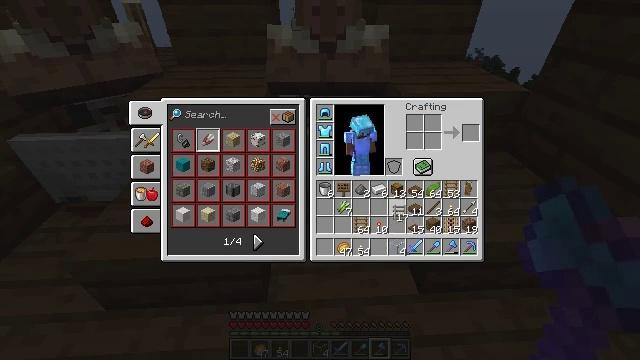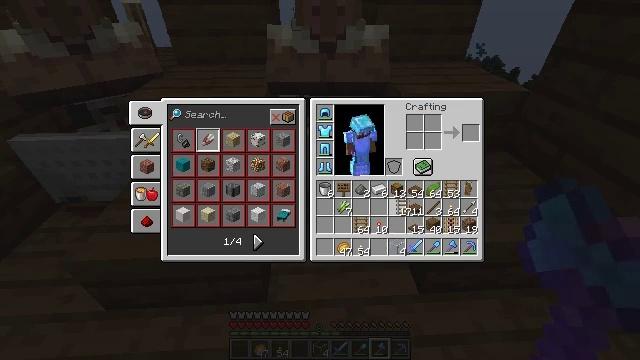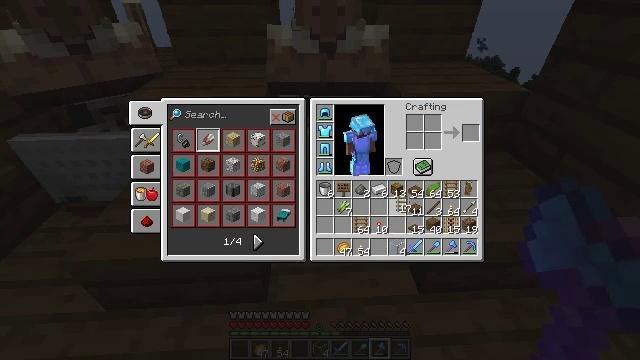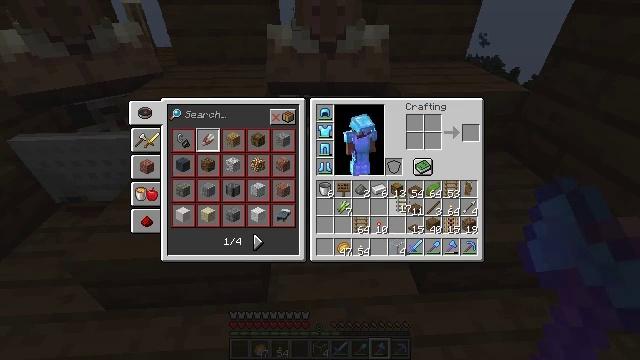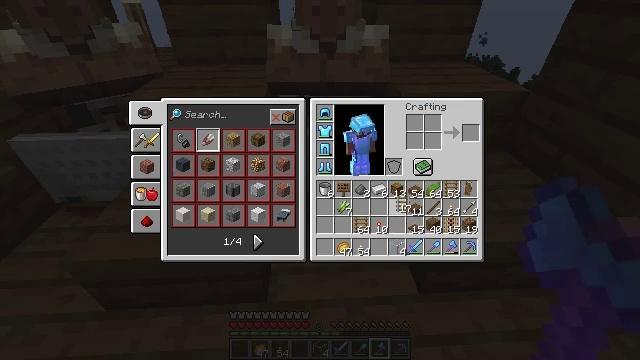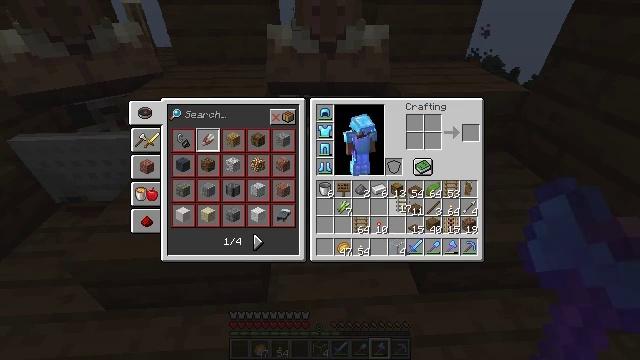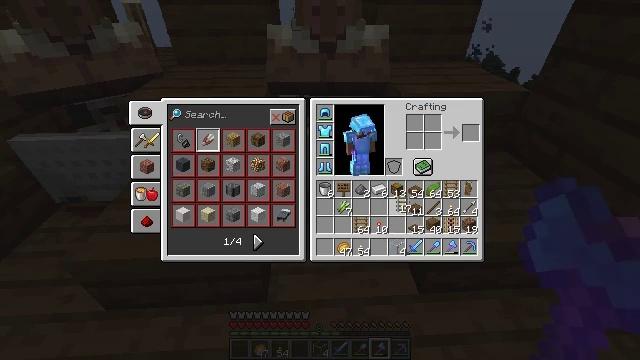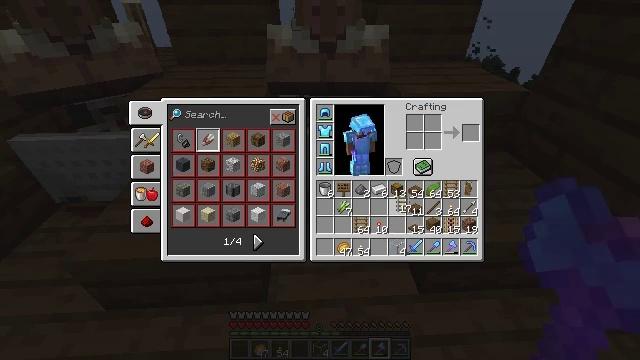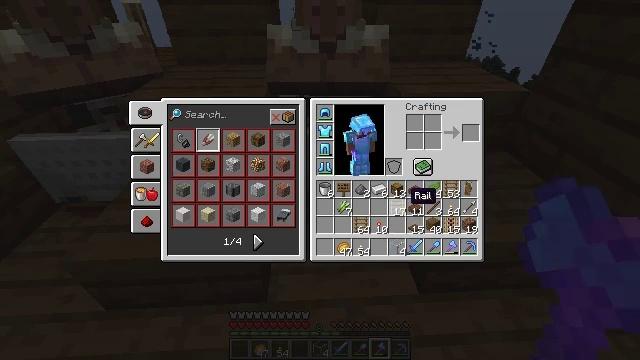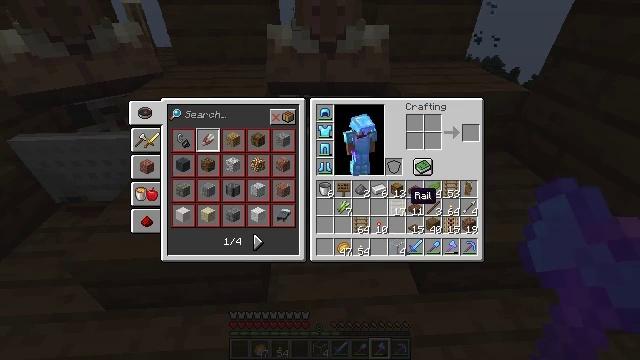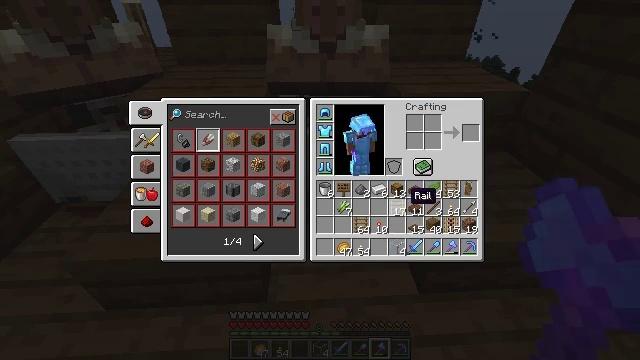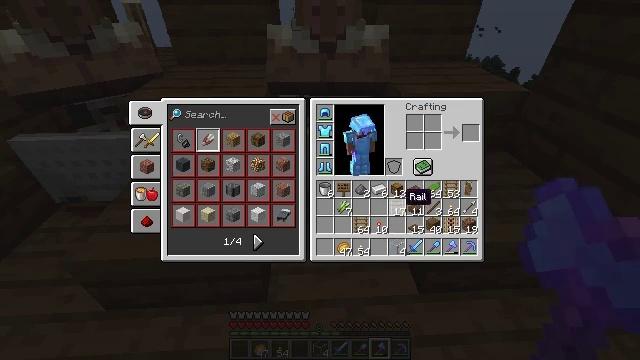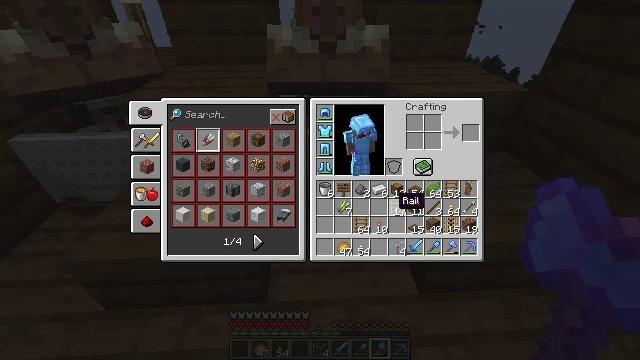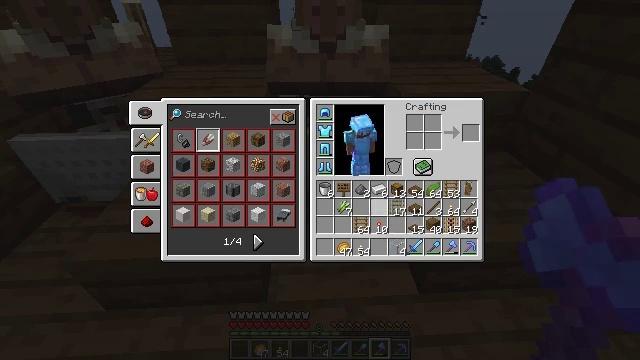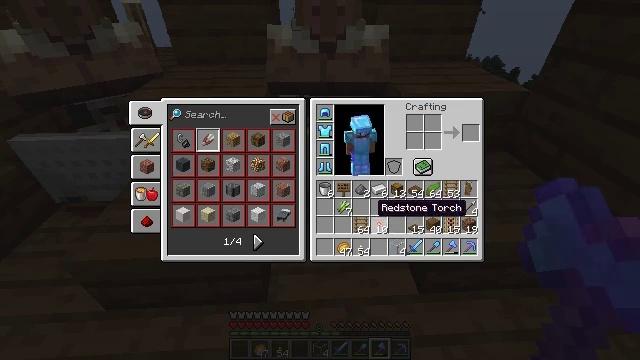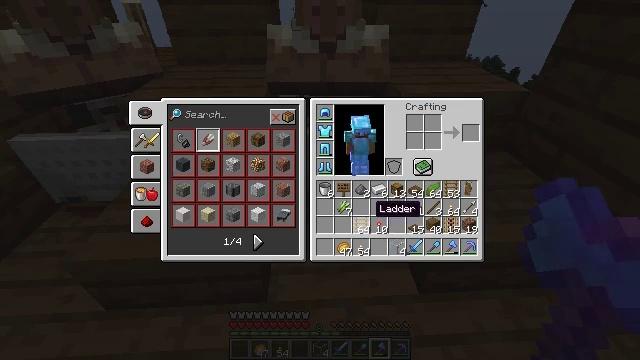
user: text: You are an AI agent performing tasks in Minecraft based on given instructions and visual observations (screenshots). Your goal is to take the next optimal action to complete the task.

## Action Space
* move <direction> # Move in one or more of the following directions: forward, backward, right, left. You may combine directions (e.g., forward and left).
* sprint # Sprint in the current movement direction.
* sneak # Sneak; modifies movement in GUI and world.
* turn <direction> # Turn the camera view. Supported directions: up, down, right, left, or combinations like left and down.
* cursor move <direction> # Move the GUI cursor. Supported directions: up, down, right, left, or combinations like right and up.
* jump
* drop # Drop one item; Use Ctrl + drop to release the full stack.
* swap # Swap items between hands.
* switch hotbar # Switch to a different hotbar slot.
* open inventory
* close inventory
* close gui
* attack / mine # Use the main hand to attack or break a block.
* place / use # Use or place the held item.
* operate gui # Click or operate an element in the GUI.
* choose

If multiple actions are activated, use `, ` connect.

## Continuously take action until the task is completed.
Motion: motion action
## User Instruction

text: Drop a spruce sign.
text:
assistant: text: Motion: no_op
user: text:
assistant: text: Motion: no_op
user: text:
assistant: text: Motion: no_op
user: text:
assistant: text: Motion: no_op
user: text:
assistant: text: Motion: operate gui
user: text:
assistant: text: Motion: operate gui
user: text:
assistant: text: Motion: operate gui
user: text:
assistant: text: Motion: no_op
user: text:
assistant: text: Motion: no_op
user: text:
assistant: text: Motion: no_op
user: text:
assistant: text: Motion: no_op
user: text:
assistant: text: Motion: cursor move left
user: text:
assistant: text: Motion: cursor move left
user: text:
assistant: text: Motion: cursor move left
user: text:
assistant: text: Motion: no_op
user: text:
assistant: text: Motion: no_op
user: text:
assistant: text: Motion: no_op
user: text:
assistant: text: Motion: no_op
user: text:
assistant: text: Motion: operate gui
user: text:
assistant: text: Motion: operate gui
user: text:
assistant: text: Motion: operate gui
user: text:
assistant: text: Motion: cursor move right
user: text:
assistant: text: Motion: cursor move right
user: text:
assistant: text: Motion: no_op
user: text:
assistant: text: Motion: no_op
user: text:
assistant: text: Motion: no_op
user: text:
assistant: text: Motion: no_op
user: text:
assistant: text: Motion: no_op
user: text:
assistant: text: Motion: no_op
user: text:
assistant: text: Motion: operate gui